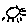
Label: sun